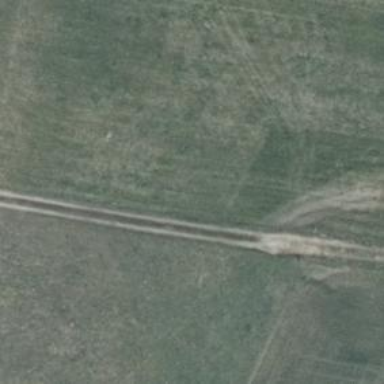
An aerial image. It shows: Sandy track with grade 4 tracktype.